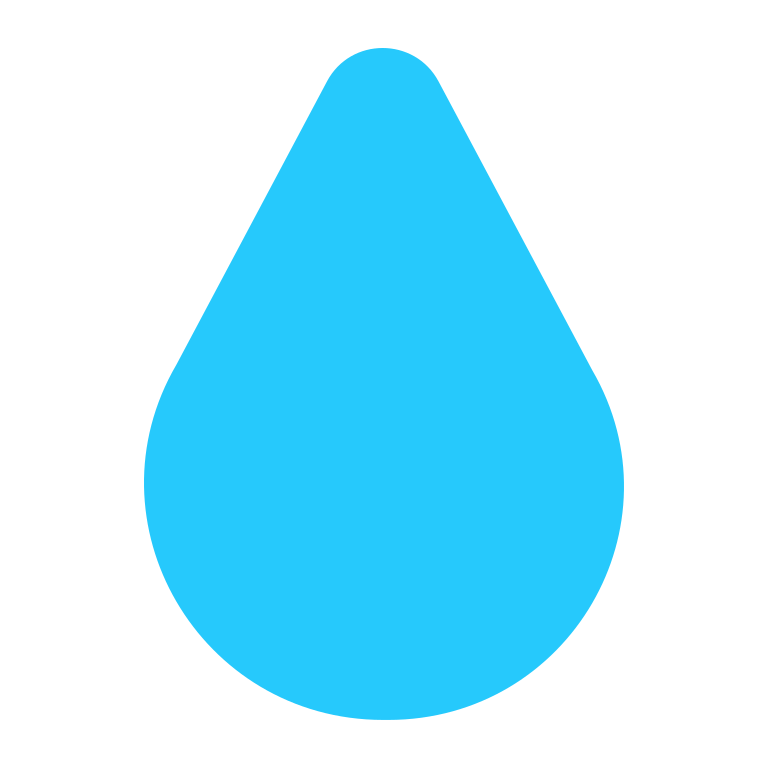
droplet flat